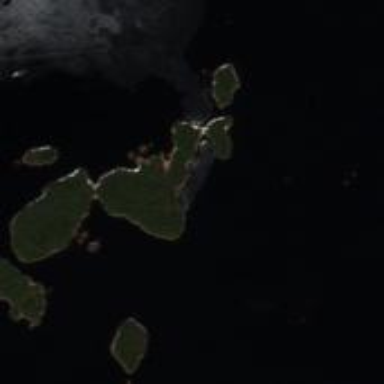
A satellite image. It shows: Islet.